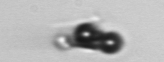
Label: bead